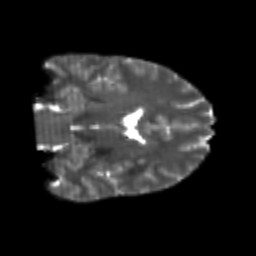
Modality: T2w
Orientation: coronal
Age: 25
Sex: male
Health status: healthy
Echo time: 0.074 s